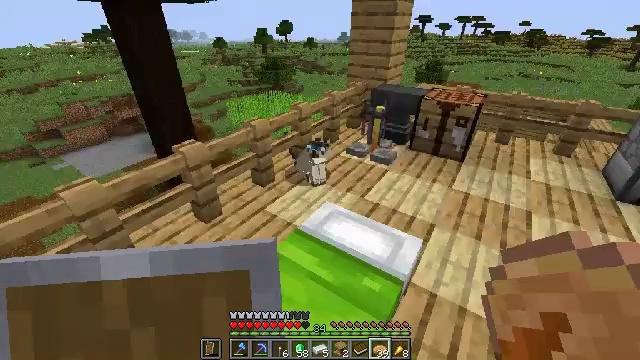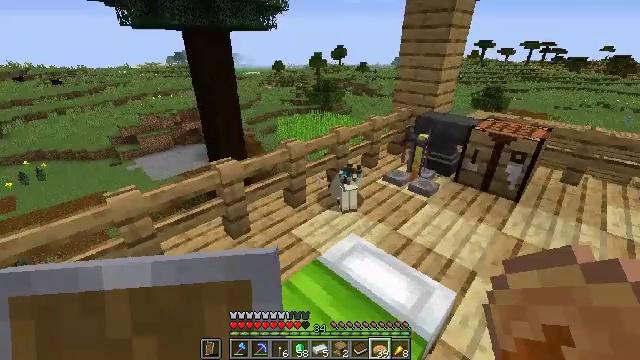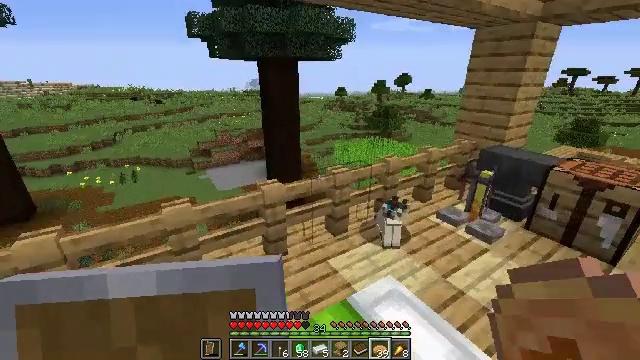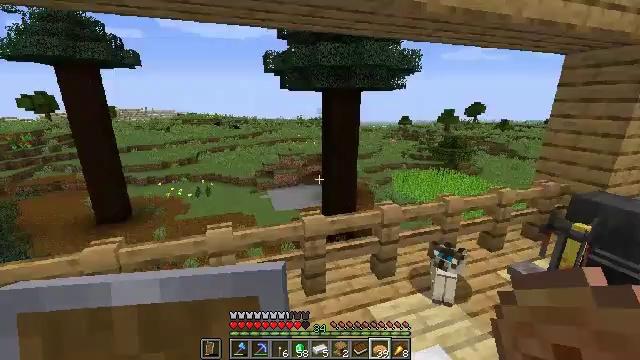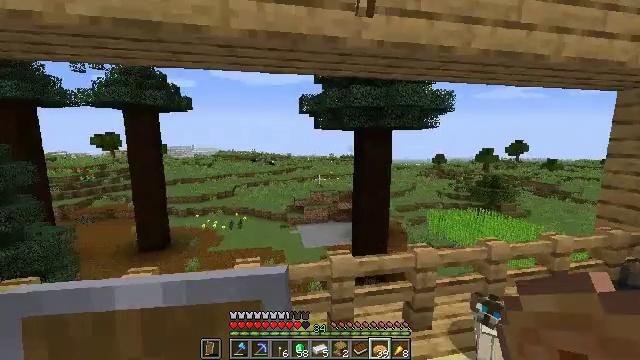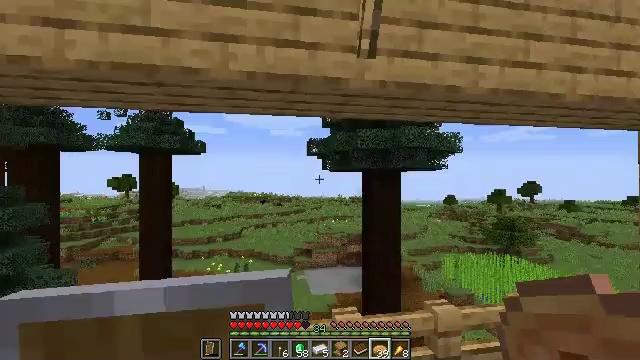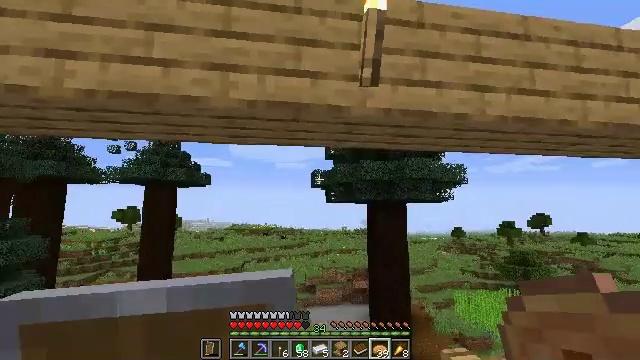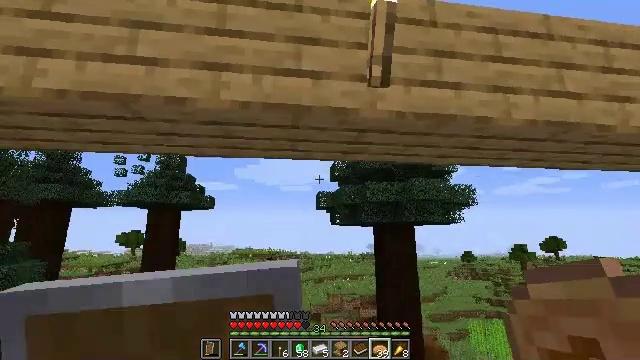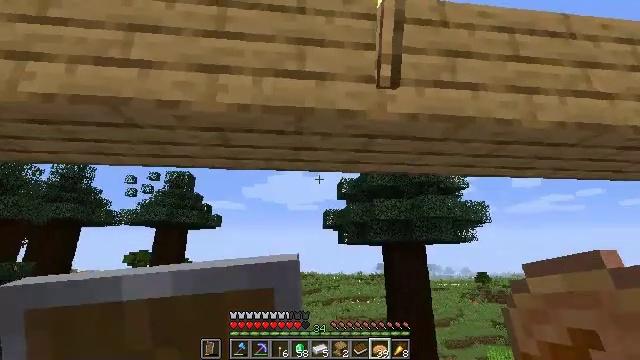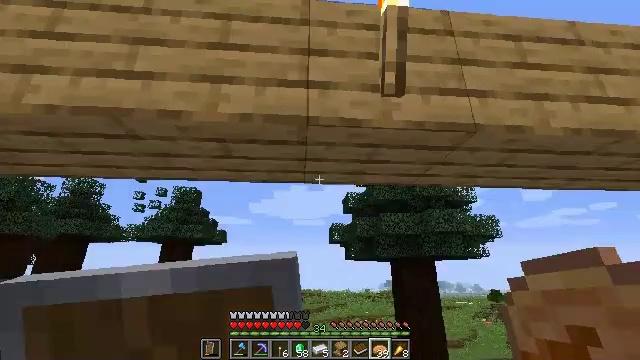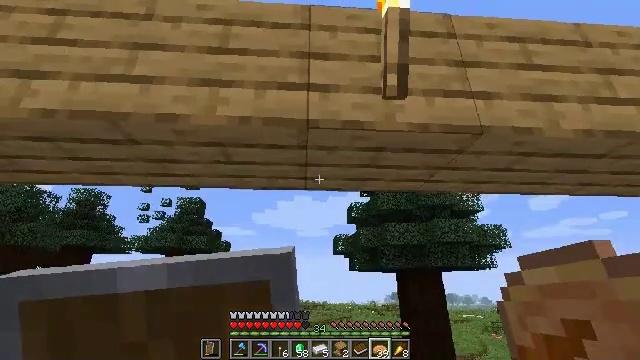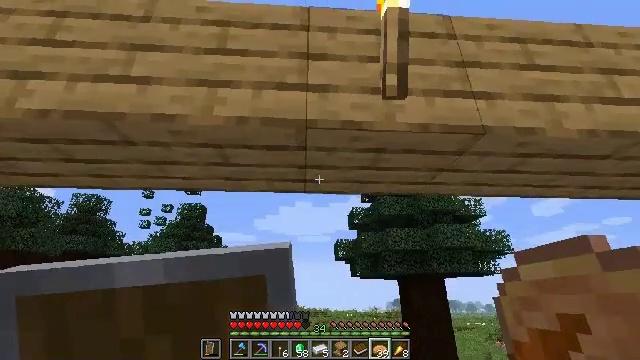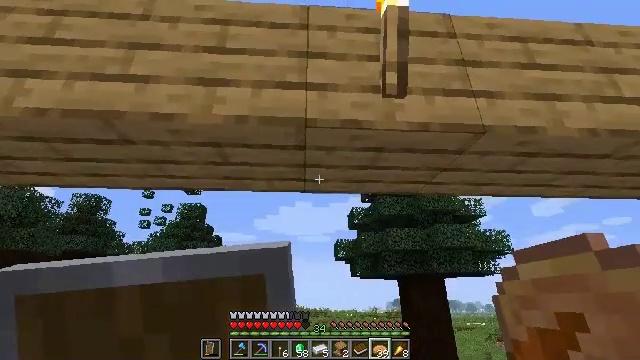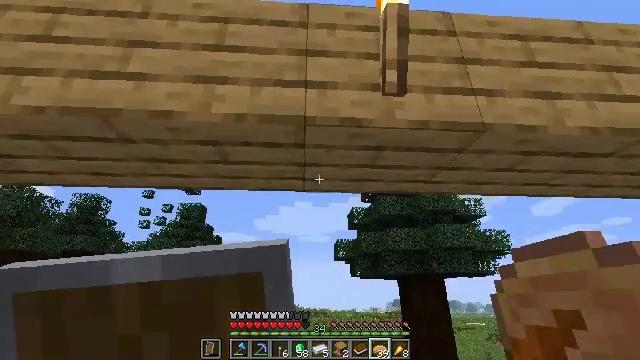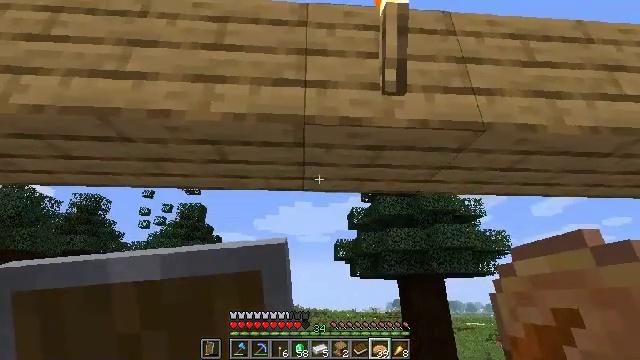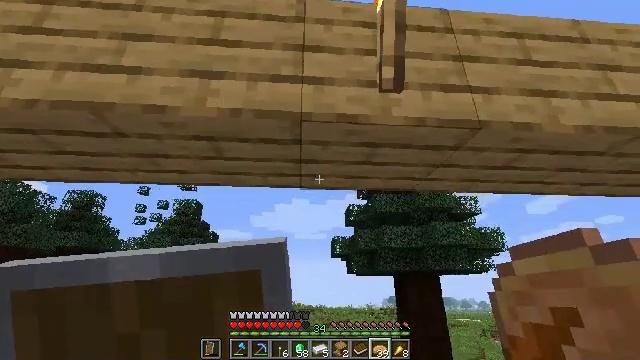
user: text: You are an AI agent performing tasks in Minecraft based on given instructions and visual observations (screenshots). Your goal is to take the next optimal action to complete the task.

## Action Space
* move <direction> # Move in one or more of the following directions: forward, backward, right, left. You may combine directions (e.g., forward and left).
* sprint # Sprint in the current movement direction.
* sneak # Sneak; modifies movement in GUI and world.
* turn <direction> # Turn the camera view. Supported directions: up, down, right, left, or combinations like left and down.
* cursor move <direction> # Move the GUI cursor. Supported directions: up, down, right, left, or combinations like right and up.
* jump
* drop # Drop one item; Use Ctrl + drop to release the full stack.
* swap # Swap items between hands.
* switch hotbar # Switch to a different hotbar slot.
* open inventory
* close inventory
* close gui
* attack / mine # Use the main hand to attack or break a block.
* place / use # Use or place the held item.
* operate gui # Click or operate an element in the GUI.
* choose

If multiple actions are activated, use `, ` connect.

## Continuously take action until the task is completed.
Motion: motion action
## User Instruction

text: Remove an iron axe from the inventory.
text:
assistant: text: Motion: move forward and move right, turn left and up
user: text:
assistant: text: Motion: move forward and move right, turn left and up
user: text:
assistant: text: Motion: move forward, turn left and up
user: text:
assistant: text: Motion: move forward, turn left and up
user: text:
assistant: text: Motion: move forward, turn left and up
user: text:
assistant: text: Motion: move forward, turn up
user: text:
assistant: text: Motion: move forward, turn left and up
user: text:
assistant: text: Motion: turn left and up
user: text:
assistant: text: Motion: turn left and up
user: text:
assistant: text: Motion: turn up
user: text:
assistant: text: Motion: turn up
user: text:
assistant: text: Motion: no_op
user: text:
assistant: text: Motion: no_op
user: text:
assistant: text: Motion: no_op
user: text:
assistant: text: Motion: no_op
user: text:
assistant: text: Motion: turn down, open inventory
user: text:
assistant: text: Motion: open inventory
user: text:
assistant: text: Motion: open inventory
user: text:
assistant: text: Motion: no_op
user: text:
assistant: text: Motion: no_op
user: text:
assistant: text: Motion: no_op
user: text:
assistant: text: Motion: cursor move down
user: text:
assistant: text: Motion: no_op
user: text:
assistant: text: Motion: no_op
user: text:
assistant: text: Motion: sprint
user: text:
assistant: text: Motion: sprint
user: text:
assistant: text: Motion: sprint
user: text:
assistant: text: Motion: sprint
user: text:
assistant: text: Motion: sprint, cursor move right
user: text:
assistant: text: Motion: sprint